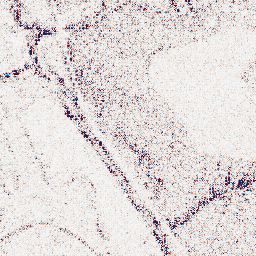
Category: wavelet
Decomposition family: wavelet_dwt
Decomposition parameters: wavelet: coif2
level: 1
Upsampling method: lanczos
Upsampling parameters: scale: 2
Upsampling scale: 2